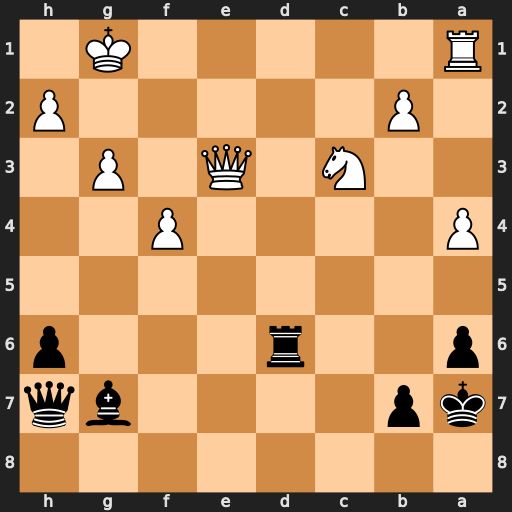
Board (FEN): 8/kp4bq/p2r3p/8/P4P2/2N1Q1P1/1P5P/R5K1
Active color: b
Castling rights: -
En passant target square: -
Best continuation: Bd4 Qxd4+ Rxd4